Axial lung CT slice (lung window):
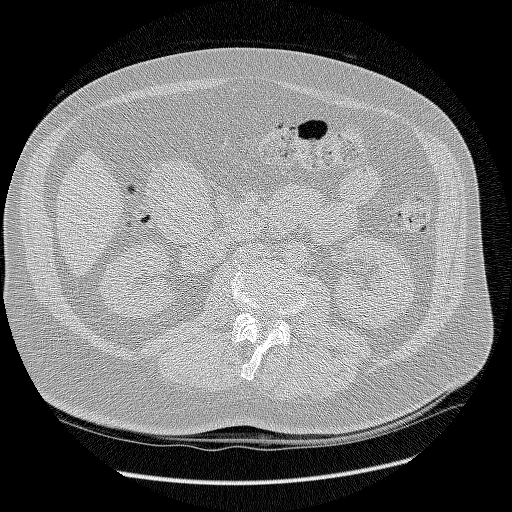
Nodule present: no